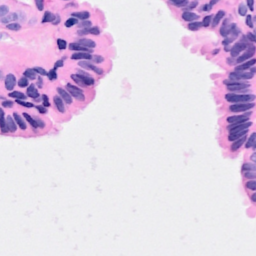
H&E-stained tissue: Breast